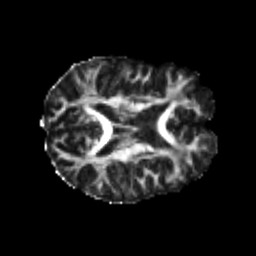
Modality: FA
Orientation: axial
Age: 19
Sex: female
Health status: healthy
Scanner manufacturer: philips
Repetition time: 7.388 s
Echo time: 0.08599 s